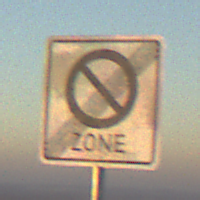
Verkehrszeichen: EndeEingeschraenktesHalteverbotZone
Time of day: SunriseSunset
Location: Outdoor (Nature)
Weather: Clear
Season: NotSpecified
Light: Natural